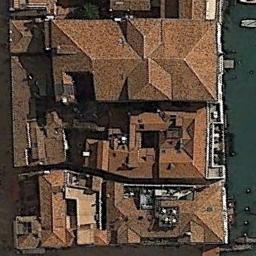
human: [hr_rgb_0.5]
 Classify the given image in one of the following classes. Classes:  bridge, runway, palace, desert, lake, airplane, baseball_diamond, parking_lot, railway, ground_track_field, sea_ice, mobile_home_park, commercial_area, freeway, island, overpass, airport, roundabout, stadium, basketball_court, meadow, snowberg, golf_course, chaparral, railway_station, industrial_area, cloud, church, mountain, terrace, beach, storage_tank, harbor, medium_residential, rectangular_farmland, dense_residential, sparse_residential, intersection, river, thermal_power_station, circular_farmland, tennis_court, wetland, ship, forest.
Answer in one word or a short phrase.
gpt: palace